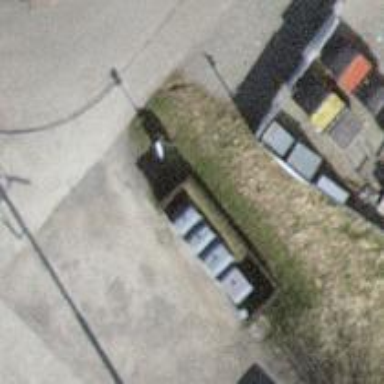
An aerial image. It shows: Recycling center for various types of waste.